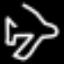
Label: airplane